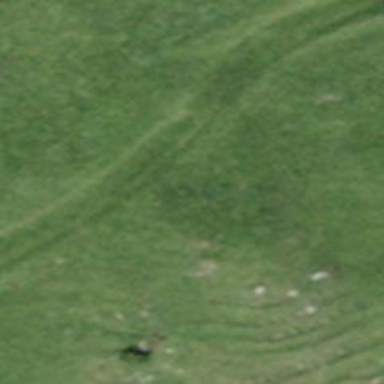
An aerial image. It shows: Grassy track with grade5 tracktype.